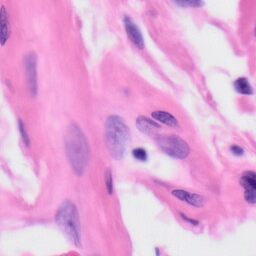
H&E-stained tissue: Skin